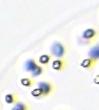
Label: Phaeocystis